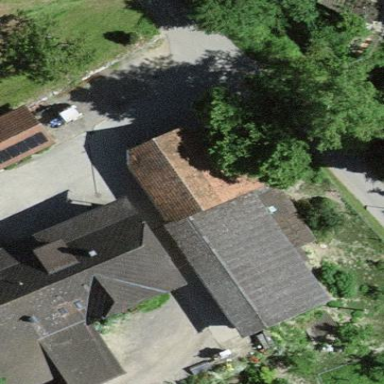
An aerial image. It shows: Garage building.